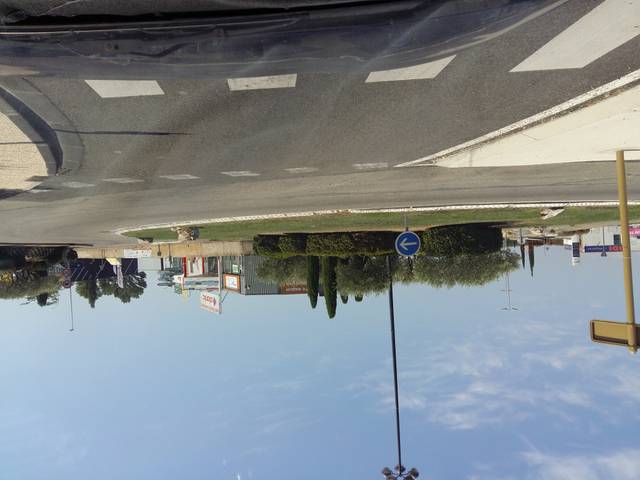
Region: France
Coordinates: 44.122, 4.84